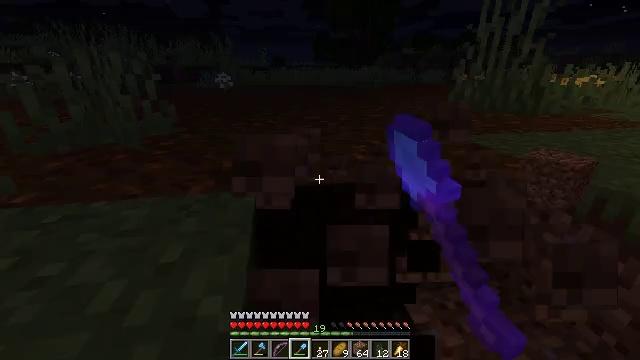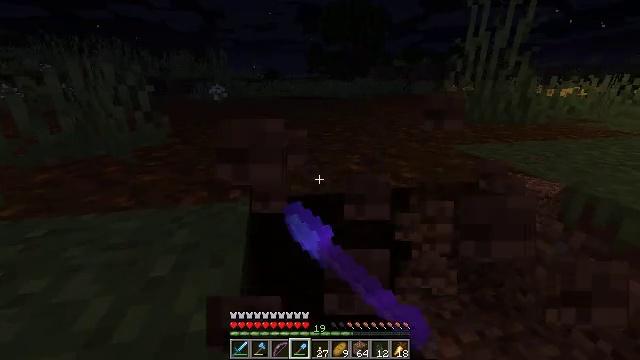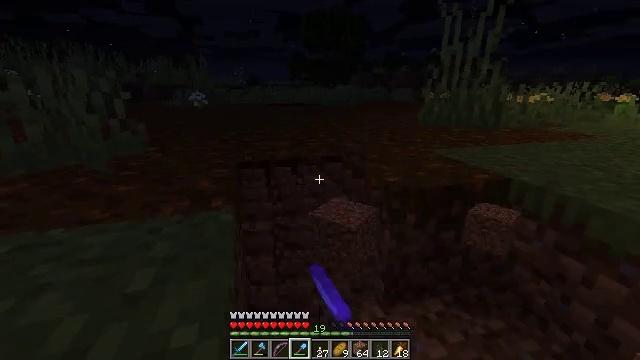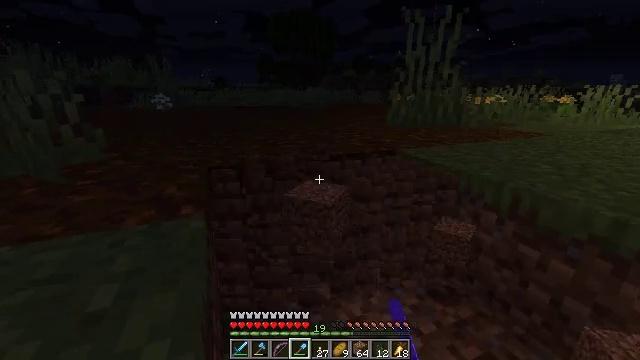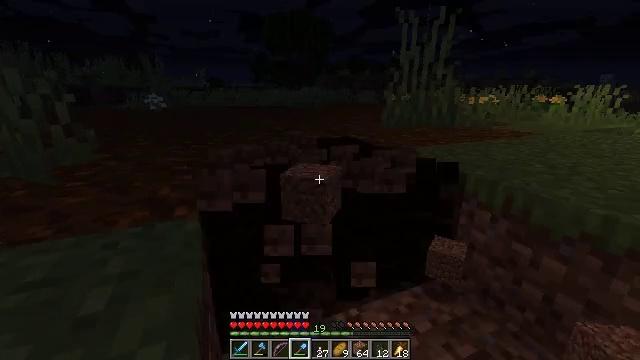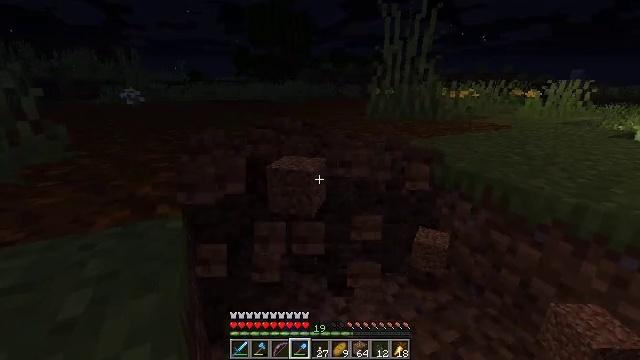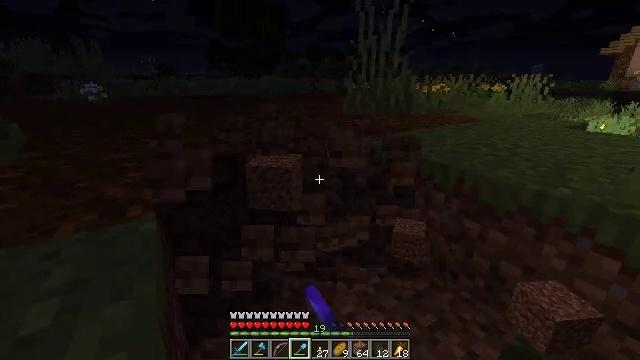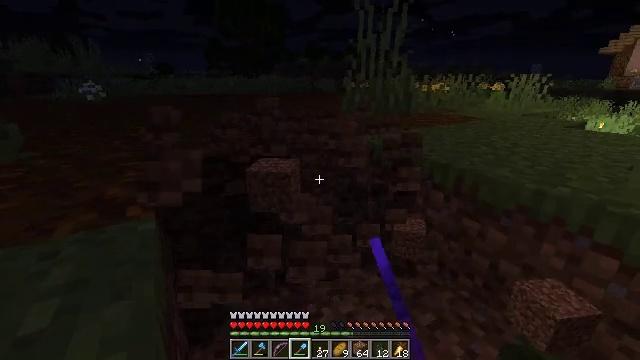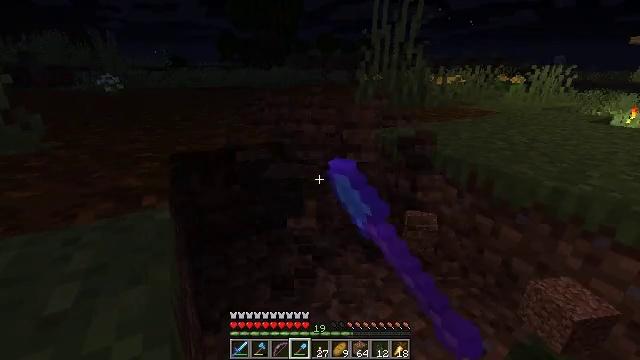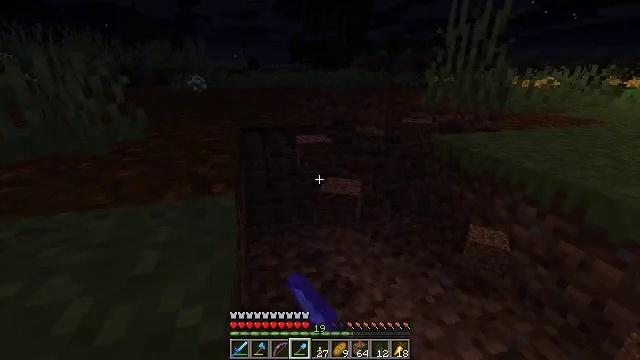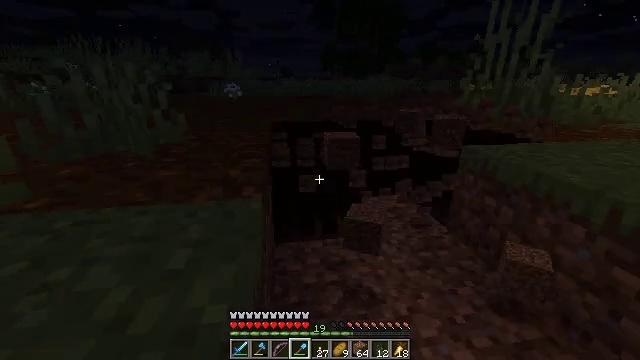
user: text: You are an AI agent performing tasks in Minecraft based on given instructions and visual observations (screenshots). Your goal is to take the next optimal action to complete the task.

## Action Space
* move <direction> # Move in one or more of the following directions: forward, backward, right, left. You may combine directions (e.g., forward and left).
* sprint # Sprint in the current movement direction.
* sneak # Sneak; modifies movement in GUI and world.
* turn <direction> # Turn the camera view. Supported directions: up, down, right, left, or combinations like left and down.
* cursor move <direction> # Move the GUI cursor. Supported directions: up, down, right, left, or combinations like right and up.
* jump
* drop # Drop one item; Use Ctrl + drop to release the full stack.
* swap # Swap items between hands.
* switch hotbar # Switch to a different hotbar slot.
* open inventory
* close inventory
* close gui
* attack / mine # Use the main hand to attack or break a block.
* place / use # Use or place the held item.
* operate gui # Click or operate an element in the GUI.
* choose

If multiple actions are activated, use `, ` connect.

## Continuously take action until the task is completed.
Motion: motion action
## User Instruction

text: Break the podzol in a taiga biome.
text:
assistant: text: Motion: turn right and up, attack / mine
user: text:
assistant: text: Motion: turn right and up, attack / mine
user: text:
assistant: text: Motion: turn right, attack / mine
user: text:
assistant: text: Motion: turn right, attack / mine
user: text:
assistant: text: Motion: turn right and down, attack / mine
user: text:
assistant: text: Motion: turn right and down, attack / mine
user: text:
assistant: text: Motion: attack / mine
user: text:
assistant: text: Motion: turn left and down, attack / mine
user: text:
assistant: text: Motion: turn left, attack / mine
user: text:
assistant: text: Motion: turn left and up, attack / mine
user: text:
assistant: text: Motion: attack / mine